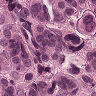
Metastatic tissue present: yes